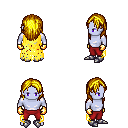
a pixel art fantasy rpg character, male body template, dark elf, purple skin, yellow tattered cape, red pants, blonde long hairstyle, gold gloves, metal boots, four views (front, back, left, right), 2x2 character sprite sheet, small pixel art, hard edges, no anti-aliasing